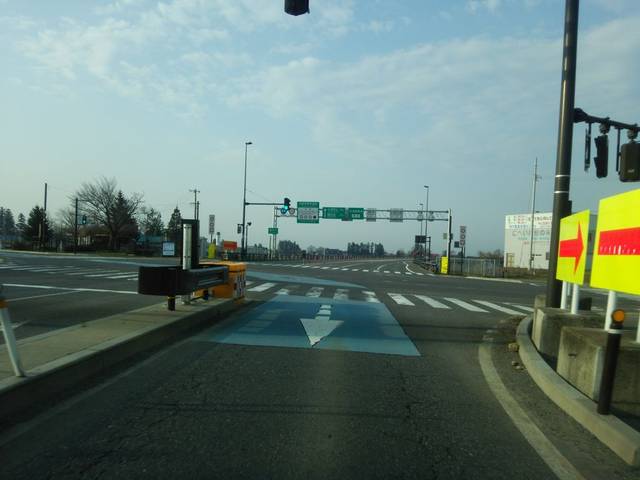
Region: Japan
Coordinates: 37.638, 139.889